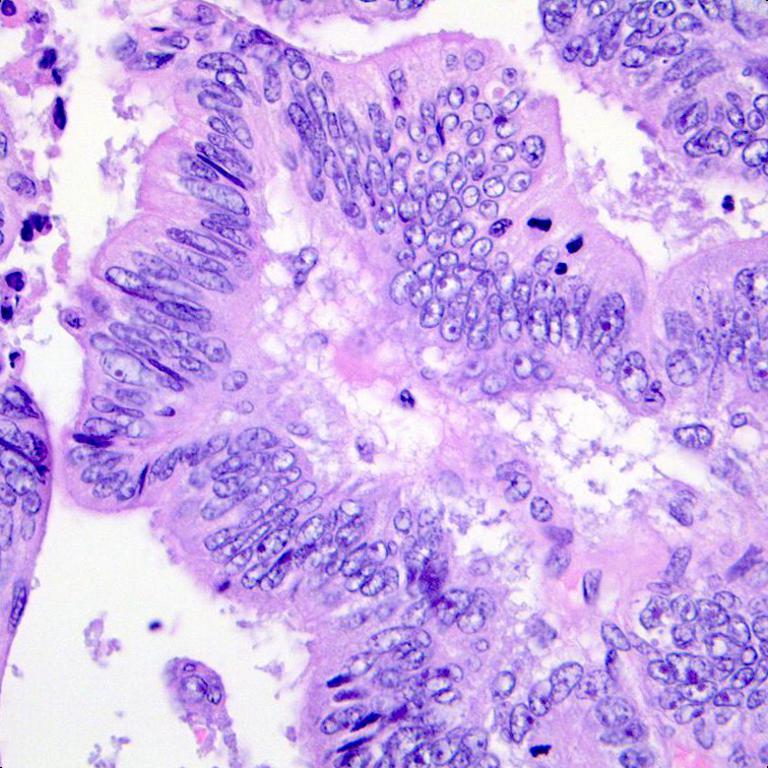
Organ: colon
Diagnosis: adenocarcinomas